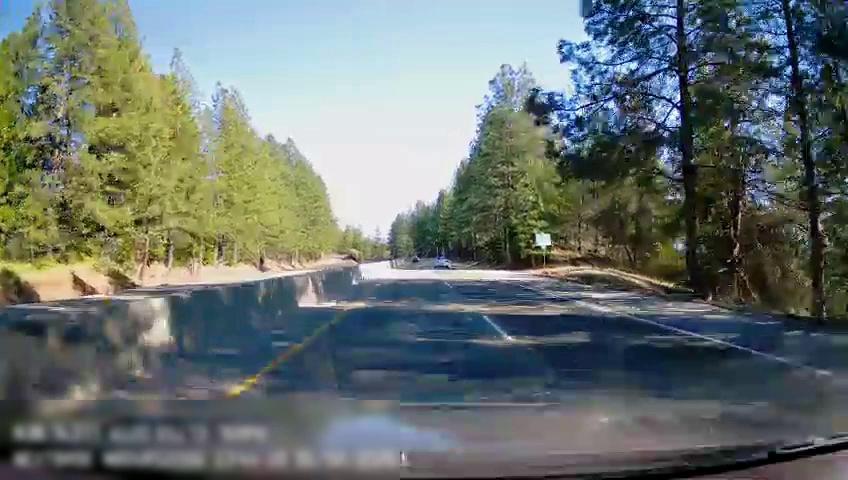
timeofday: Day
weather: Sunny
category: Drivable Space
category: Drivable Space
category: Vehicles | Car
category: Lanes | Alternate Lane
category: Lanes | Current Lane
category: Lanes | Alternate Lane
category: Traffic | Signs